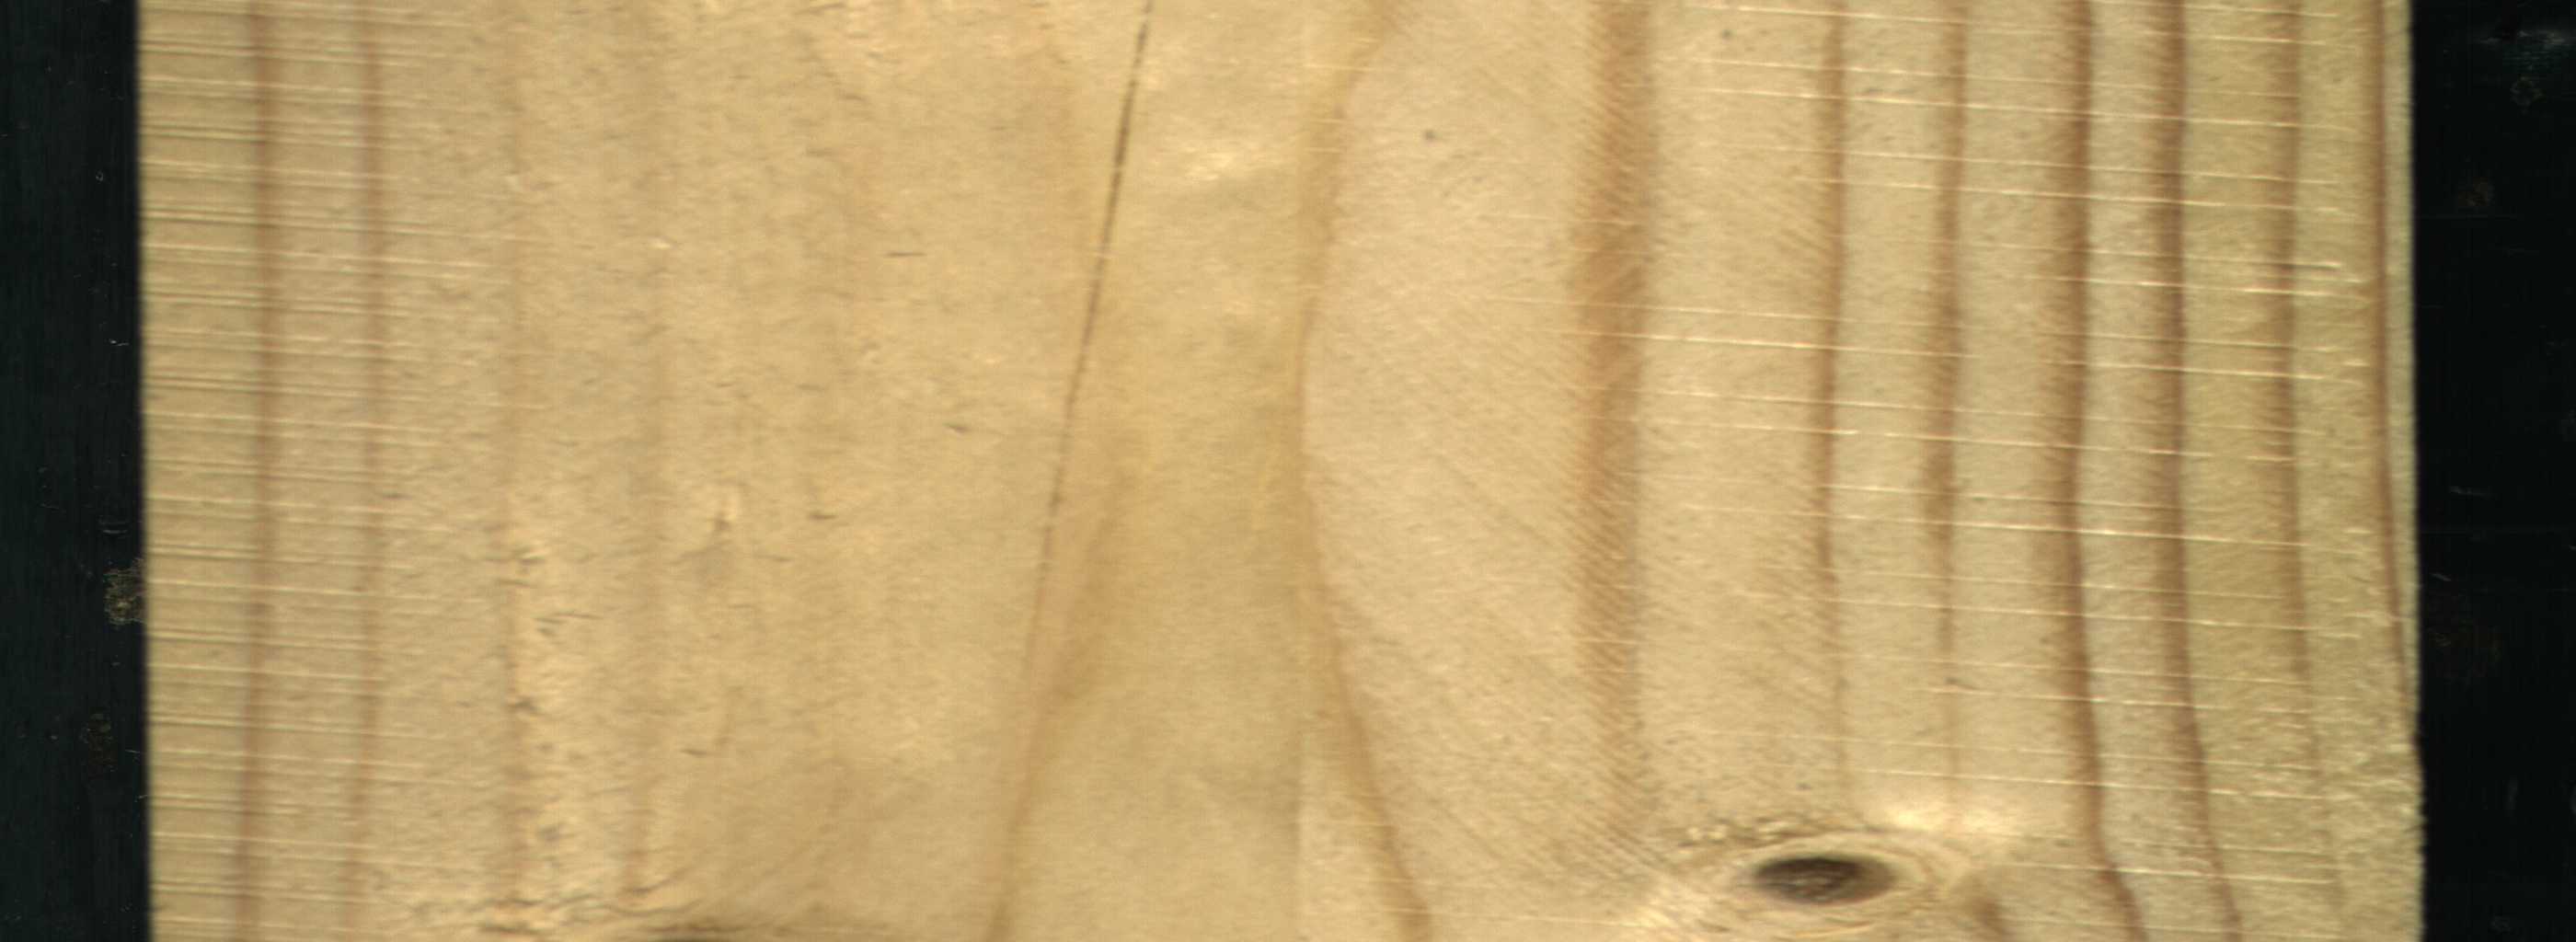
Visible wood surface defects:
Crack
Live_Knot